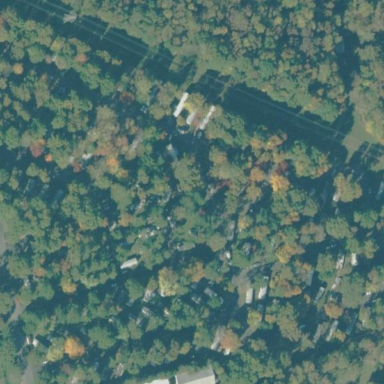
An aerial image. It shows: Residential area known as trailer park.